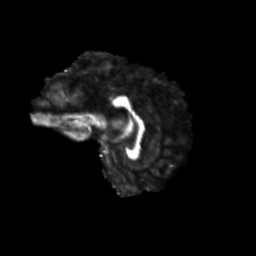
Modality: FA
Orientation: sagittal
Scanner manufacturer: siemens
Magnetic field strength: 3 T
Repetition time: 9.2 s
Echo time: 0.084 s